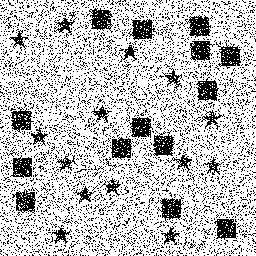
Squares: 14
Triangles: 0
Stars: 14
Total shapes: 28